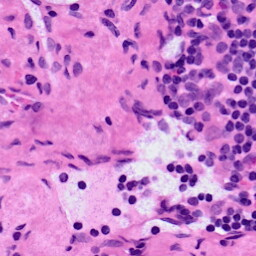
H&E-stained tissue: LymphNode